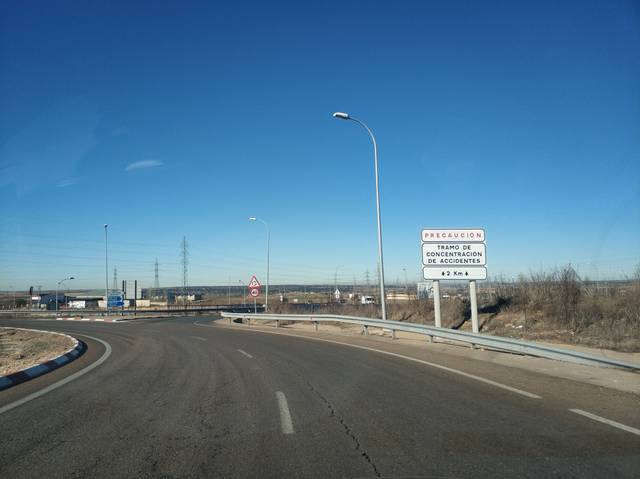
Region: Spain
Coordinates: 40.986, -5.684